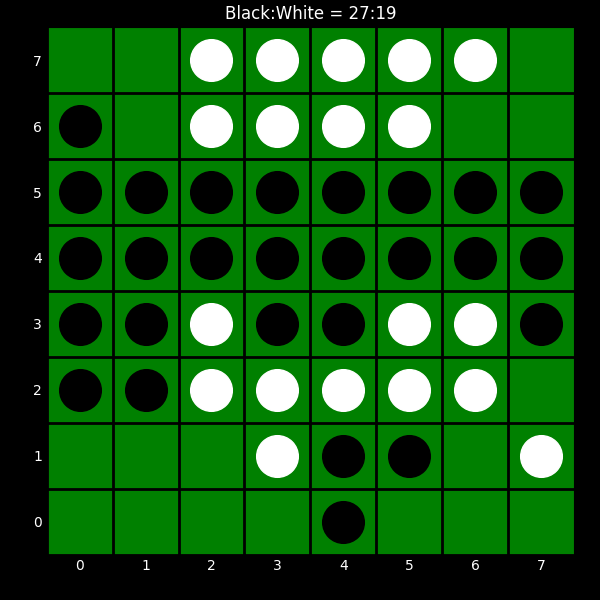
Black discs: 27
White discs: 19